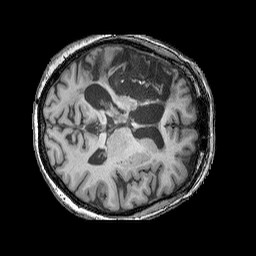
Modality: T1w
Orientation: axial
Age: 66
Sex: female
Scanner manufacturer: siemens
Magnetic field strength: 3 T
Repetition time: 2.25 s
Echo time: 0.00411 s